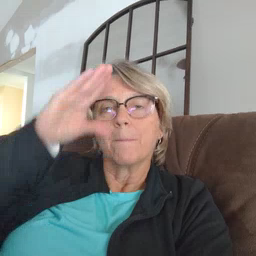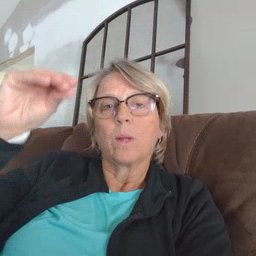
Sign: boy